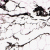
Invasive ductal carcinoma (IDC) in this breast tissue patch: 0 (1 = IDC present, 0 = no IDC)